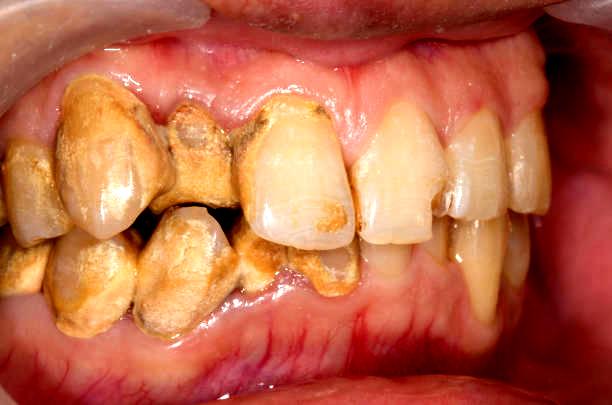
Condition: Gingivitis